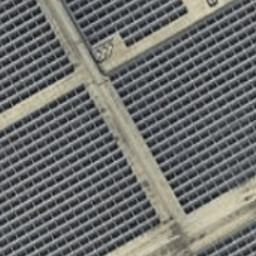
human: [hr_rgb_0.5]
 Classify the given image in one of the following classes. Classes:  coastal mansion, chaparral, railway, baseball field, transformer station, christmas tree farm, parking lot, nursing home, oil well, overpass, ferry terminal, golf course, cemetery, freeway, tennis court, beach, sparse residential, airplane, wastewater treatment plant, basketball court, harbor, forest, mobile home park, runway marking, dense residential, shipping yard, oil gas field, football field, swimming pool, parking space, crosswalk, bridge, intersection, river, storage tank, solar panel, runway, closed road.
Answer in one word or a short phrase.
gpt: solar panel